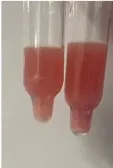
(C) Drained cerebrospinal fluid sample.
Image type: pathology (gram)